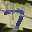
Label: 7